Chest X-ray:
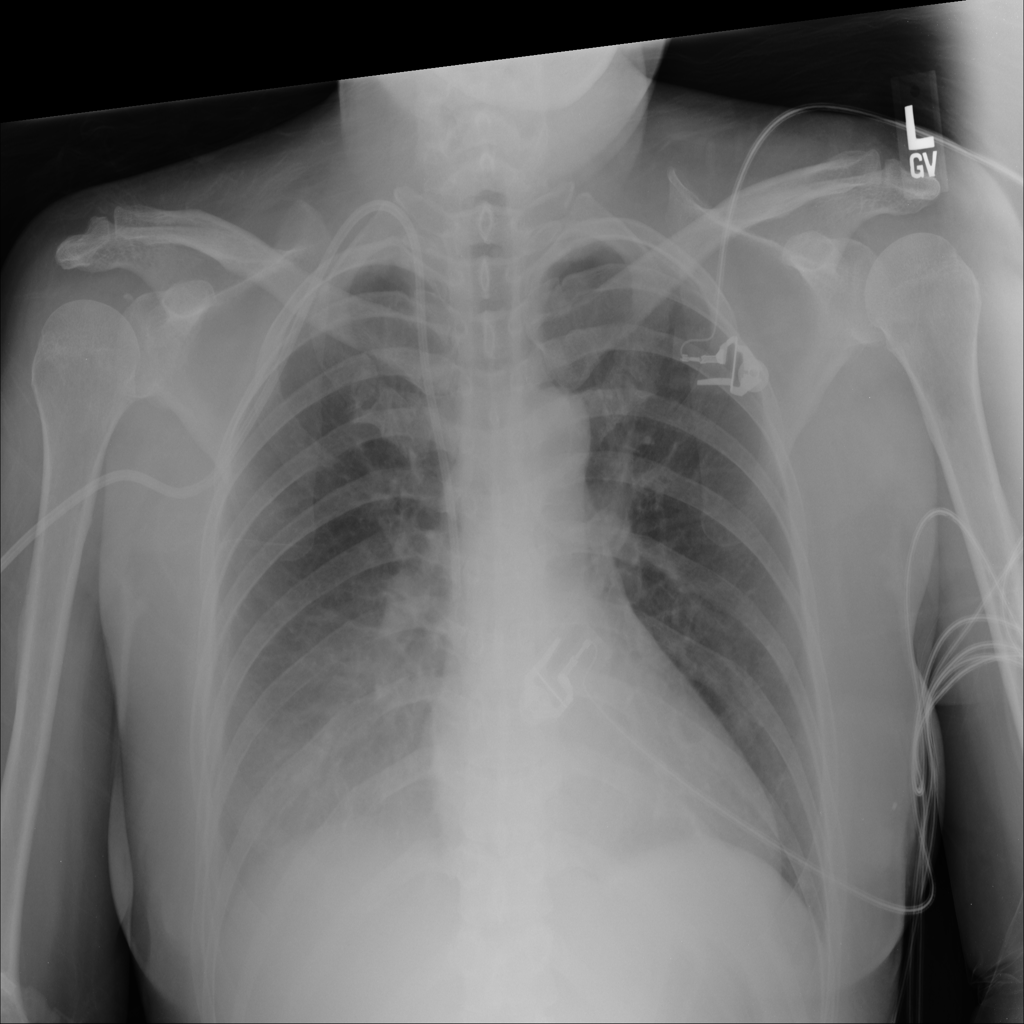
Findings: Effusion, Fibrosis
No abnormal finding: no